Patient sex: M
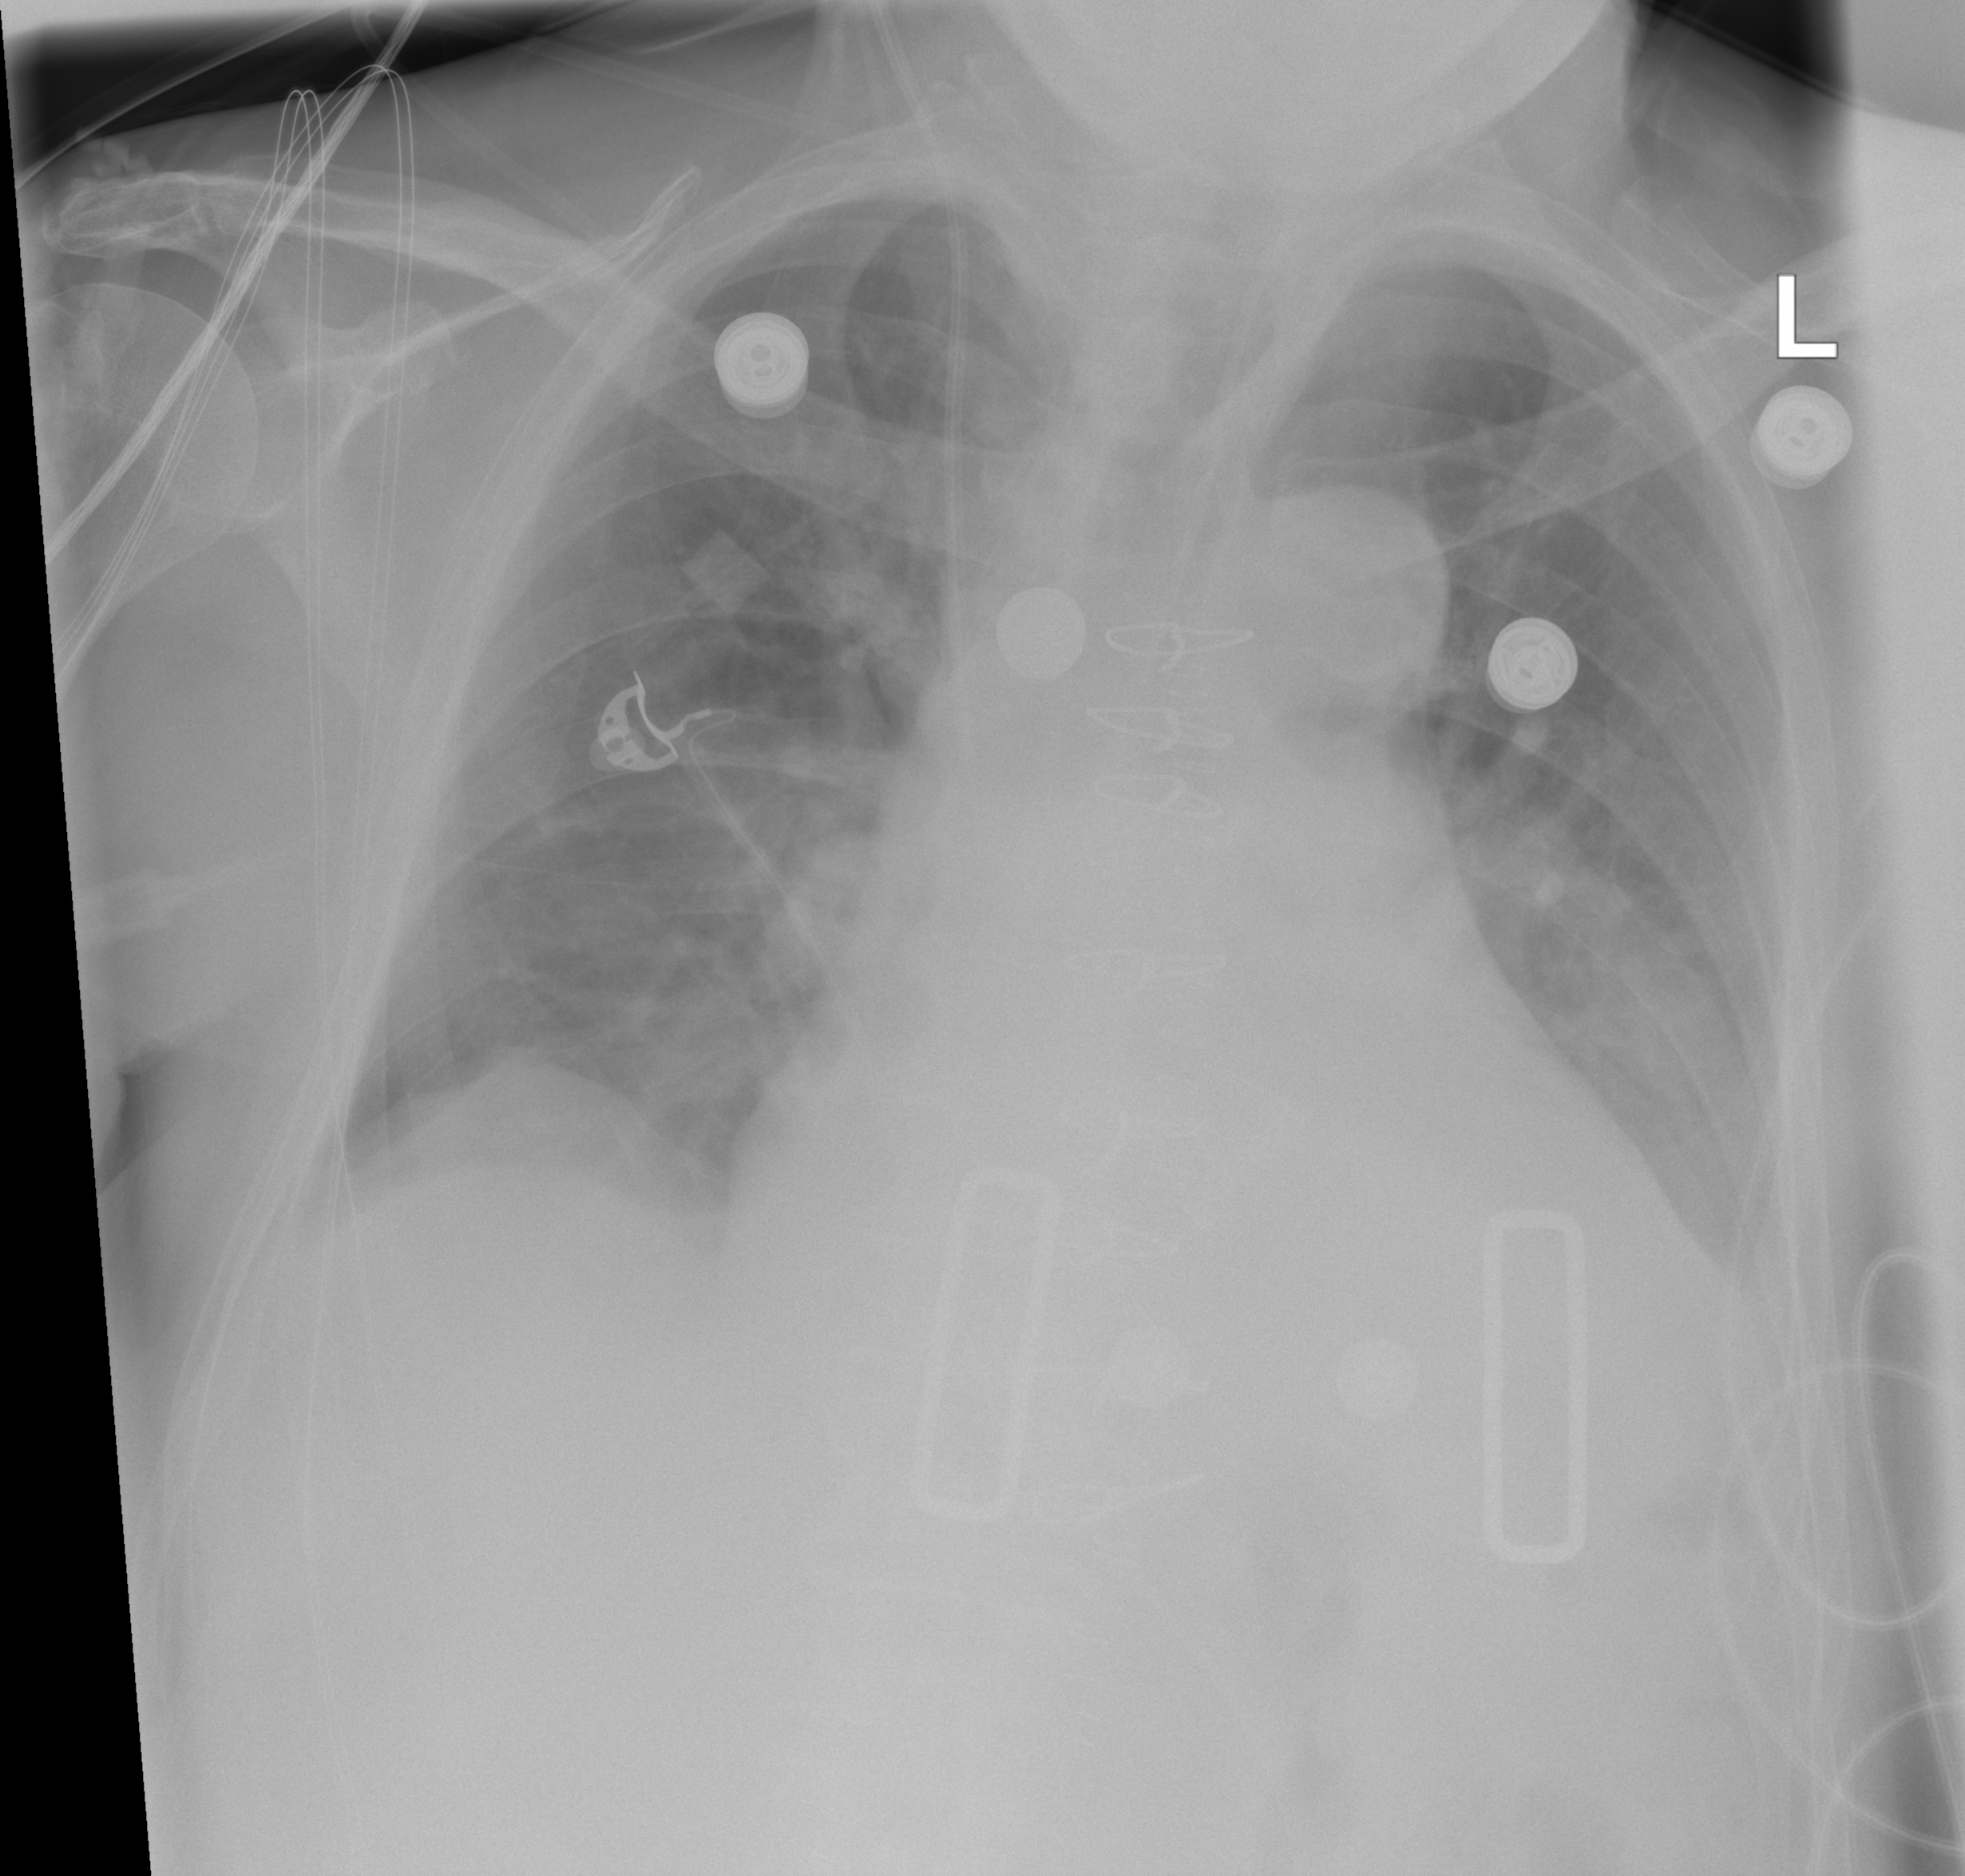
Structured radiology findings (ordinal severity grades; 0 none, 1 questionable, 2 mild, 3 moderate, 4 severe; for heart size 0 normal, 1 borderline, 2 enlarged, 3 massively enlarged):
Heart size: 2
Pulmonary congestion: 0
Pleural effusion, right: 0
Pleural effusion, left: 1
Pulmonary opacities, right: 0
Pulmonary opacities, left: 0
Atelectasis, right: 2
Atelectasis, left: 2